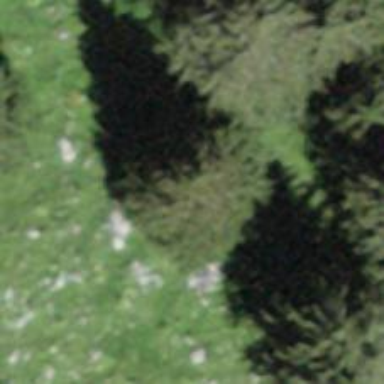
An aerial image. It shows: Needle-leaved tree in nature.